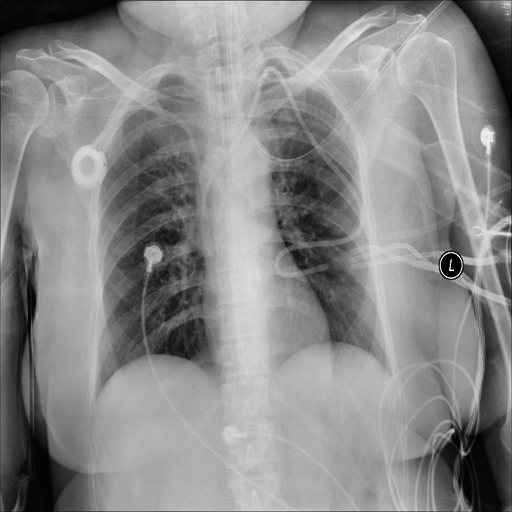
Finding: NORMAL